Field crop: tomato
Growth stage: 2
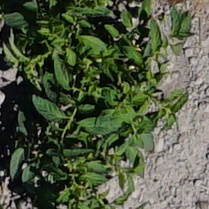
Species: tomato